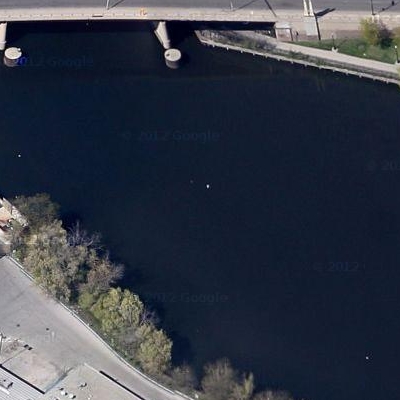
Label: dRiverLake